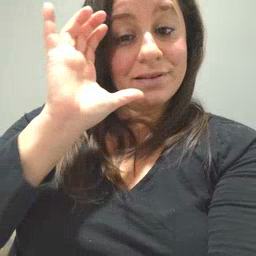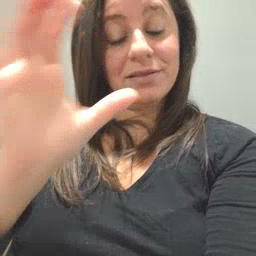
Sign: listen